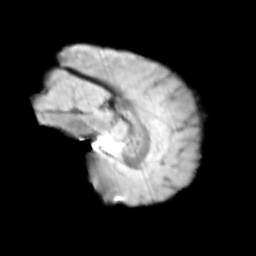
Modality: T2w
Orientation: sagittal
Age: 12
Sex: male
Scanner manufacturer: siemens
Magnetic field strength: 3 T
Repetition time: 3.8 s
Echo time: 0.07 s